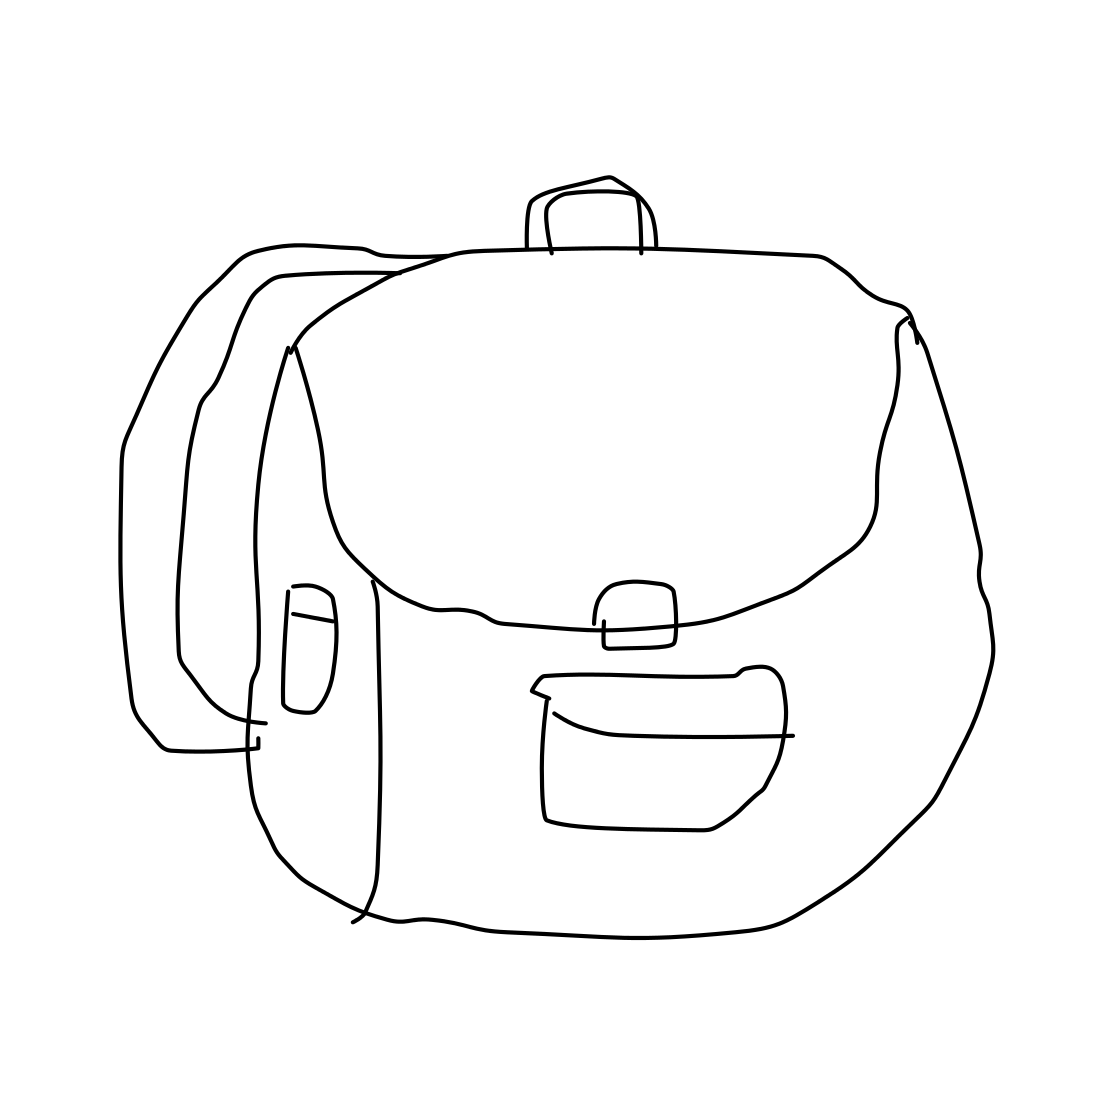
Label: backpack